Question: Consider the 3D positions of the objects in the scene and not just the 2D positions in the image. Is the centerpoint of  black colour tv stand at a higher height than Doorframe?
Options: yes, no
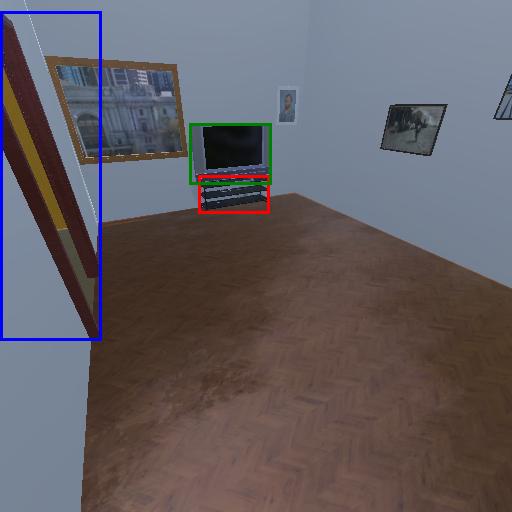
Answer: yes